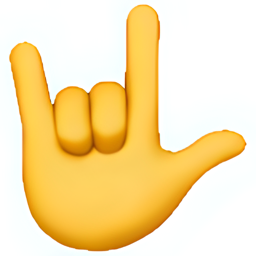
Name: i love you hand sign
Emoji: 🤟
Group: People & Body
Sub-group: hand-fingers-partial